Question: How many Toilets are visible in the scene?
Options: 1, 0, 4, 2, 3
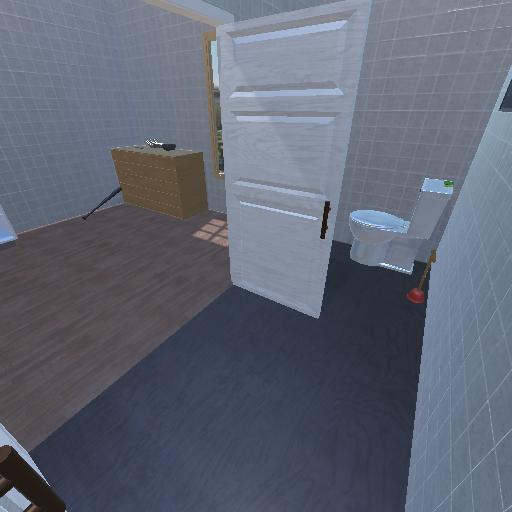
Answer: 1